Question: Actually I have a table view with options, but alongside I have a complicated scroll design. How could I go about implementing this scroller?

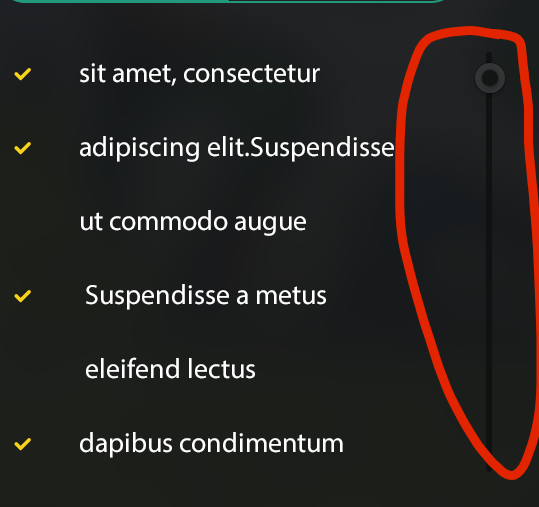
Answer: Create 'UISlider' vertical
'''
- (void)viewDidLoad
{
[super viewDidLoad];
[self addSliderVertical];
}
-(void) addSliderVertical{
slider=[[UISlider alloc]initWithFrame:CGRectMake(20, 40, 300, 300)];// set fram your require position
CGAffineTransform trans=CGAffineTransformMakeRotation(M_PI_2);
slider.transform=trans;
[self.view addSubview:slider];
slider.minimumValue=1;
slider.maximumValue=100;
slider.continuous=NO;
[slider addTarget:self action:@selector(sliderChanhge:) forControlEvents:UIControlEventValueChanged];
}
'''
Slider change method
'''
-(IBAction)sliderChanhge:(id)sender
{
// here change tableview scroll offset
[self.tableView setContentOffset:CGPointMake(0, (int)slider.value) animated: YES];
}
'''